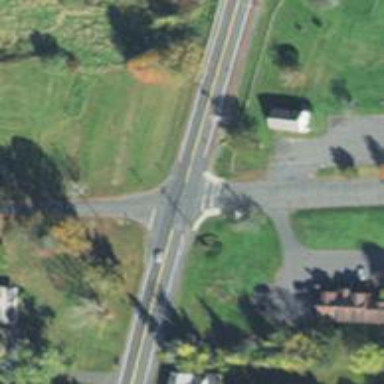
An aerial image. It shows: Primary highway with asphalt surface. There is sidewalk on the left.